Field crop: maize
Growth stage: 2
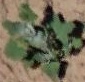
Species: chenopodium